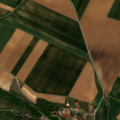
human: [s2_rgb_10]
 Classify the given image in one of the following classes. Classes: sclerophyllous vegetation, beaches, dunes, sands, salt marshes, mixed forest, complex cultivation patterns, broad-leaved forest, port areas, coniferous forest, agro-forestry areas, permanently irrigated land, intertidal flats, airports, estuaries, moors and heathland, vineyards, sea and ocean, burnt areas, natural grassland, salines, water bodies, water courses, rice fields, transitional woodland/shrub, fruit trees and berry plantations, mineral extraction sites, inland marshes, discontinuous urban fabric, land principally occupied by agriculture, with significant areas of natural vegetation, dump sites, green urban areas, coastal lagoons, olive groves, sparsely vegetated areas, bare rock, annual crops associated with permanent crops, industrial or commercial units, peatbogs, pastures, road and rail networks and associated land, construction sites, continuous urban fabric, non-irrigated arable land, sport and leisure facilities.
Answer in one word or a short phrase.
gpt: discontinuous urban fabric, non-irrigated arable land, broad-leaved forest, coniferous forest